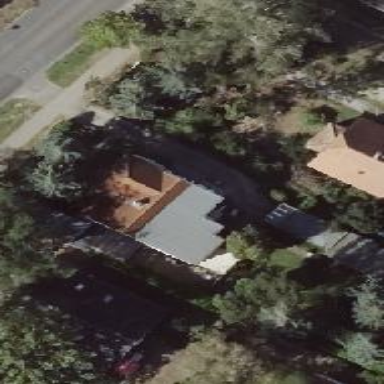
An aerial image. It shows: Detached building.